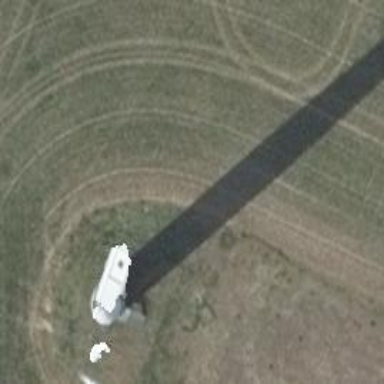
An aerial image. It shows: Wind turbine generator manufactured by Vestas.